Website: crate-barrel
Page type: gifting
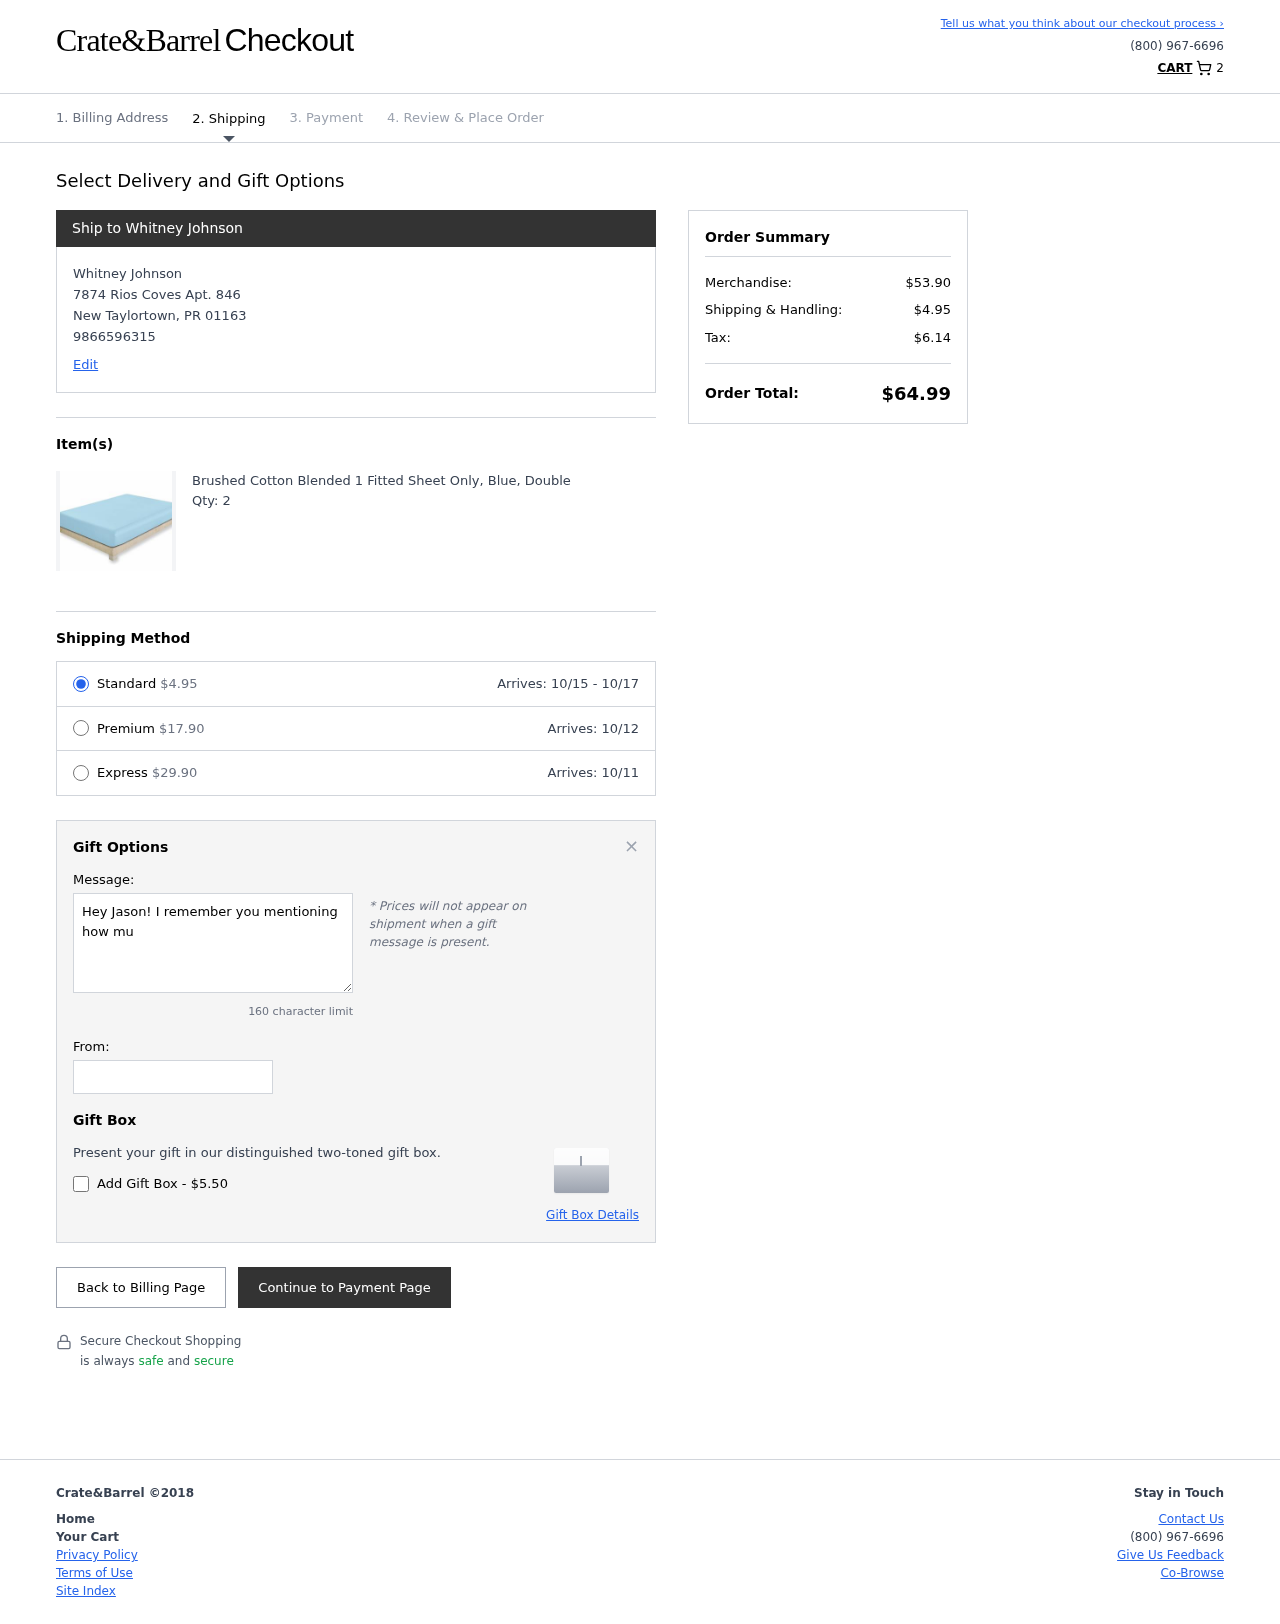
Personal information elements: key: PII_CITY
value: New Taylortown
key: PII_FULLNAME
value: Whitney Johnson
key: PII_GIFT_FIRSTNAME
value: Jason
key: PII_GIFT_MESSAGE
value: Hey Jason! I remember you mentioning how much you wanted to refresh your bedding, so I thought this might add a cozy touch to your space. Hope it brings you some extra comfort!
Whitney
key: PII_PHONE
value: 9866596315
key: PII_POSTCODE
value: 01163
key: PII_STATE_ABBR
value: PR
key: PII_STREET
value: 7874 Rios Coves Apt. 846
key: PII_FULLNAME2
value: Whitney Johnson
Product elements: key: PRODUCT1_NAME
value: Brushed Cotton Blended 1 Fitted Sheet Only, Blue, Double
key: PRODUCT1_QUANTITY
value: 2
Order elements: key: ORDER_NUM_ITEMS
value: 2
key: ORDER_SHIPPING_COST
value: $4.95
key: ORDER_DELIVERY_DATE_RANGE
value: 10/15 - 10/17
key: ORDER_PREMIUM_SHIPPING
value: $17.90
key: ORDER_PREMIUM_DATE
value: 10/12
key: ORDER_EXPRESS_SHIPPING
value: $29.90
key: ORDER_EXPRESS_DATE
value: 10/11
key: ORDER_SUBTOTAL
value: $53.90
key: ORDER_TAX
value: $6.14
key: ORDER_TOTAL
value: $64.99